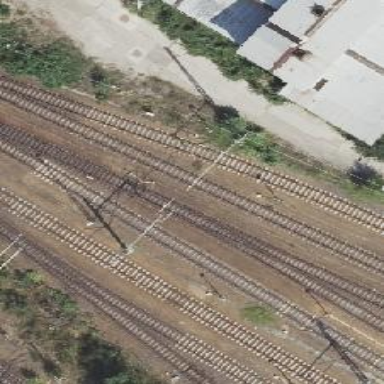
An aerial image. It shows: Railway signal.